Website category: sports
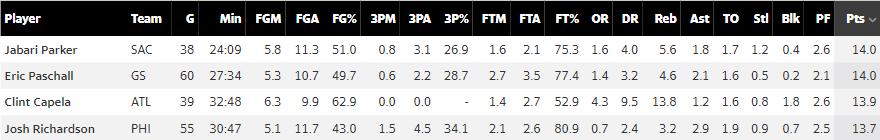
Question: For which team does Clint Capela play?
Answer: ATL

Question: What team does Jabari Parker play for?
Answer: SAC

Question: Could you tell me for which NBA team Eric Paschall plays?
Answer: GS

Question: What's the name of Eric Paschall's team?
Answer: GS

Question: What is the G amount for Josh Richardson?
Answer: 55

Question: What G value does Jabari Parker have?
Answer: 38

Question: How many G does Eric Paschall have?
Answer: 60

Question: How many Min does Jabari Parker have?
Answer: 24:09

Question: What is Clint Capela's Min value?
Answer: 32:48

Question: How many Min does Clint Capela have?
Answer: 32:48

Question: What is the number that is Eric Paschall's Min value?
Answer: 27:34

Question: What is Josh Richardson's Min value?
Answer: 30:47

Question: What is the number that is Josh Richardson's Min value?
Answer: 30:47

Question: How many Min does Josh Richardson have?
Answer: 30:47

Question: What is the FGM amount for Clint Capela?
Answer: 6.3

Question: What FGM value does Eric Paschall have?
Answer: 5.3

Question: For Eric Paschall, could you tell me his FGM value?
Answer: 5.3

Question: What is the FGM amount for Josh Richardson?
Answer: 5.1

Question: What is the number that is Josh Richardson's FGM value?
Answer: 5.1

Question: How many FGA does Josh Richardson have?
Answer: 11.7

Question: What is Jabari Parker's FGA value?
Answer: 11.3

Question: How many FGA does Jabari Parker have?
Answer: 11.3

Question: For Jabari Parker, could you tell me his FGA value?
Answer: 11.3

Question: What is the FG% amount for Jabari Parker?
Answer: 51.0

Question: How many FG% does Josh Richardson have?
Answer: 43.0

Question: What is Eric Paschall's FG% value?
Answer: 49.7

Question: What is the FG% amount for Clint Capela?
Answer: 62.9

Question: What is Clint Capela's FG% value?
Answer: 62.9

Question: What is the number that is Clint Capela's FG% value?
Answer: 62.9

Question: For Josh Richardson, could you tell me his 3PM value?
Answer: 1.5

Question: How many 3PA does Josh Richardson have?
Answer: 4.5

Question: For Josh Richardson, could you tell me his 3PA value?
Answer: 4.5

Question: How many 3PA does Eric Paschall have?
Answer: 2.2

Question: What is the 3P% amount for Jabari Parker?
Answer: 26.9

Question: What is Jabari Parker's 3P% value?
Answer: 26.9

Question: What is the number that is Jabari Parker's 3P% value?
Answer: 26.9

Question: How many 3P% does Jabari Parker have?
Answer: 26.9

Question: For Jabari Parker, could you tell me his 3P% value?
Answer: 26.9

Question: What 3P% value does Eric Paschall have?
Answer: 28.7

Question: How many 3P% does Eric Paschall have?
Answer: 28.7

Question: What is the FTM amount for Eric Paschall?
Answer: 2.7

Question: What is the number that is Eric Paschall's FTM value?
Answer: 2.7

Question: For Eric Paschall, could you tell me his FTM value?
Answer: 2.7

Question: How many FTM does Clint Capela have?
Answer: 1.4

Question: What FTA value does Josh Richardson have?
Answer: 2.6

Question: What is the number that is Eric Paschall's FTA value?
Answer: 3.5

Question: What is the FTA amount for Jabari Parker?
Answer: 2.1

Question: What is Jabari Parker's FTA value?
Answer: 2.1

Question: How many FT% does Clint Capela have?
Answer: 52.9

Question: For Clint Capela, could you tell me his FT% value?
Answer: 52.9

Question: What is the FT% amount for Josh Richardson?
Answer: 80.9

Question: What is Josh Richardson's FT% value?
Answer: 80.9

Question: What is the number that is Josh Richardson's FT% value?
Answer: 80.9

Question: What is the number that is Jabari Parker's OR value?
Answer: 1.6

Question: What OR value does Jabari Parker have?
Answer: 1.6

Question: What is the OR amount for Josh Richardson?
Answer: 0.7

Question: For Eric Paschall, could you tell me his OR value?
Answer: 1.4

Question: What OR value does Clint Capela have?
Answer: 4.3

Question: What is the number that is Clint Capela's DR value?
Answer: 9.5

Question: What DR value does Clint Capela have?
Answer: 9.5

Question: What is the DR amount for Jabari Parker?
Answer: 4.0

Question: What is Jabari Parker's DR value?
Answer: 4.0

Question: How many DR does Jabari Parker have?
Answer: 4.0

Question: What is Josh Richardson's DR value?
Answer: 2.4